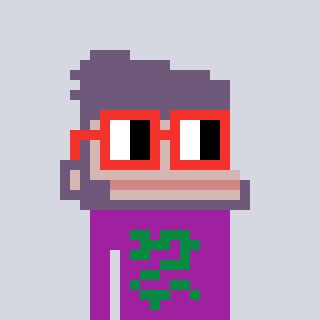
a pixel art character with square red glasses, a ape-shaped head and a magenta-colored body on a cool background